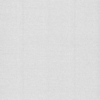
Label: dusty